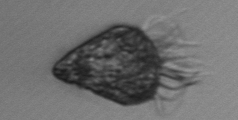
Label: Strombidium_morphotype2